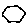
Label: hexagon